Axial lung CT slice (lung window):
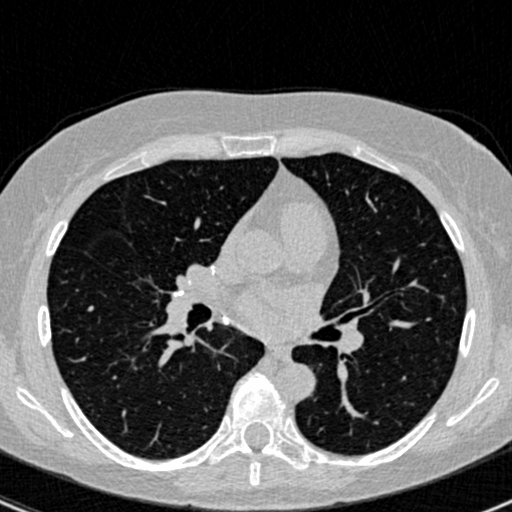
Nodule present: no